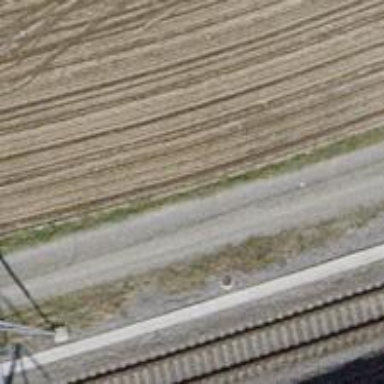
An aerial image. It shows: Track with fine gravel surface. The track has grade2 tracktype.